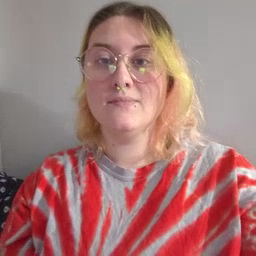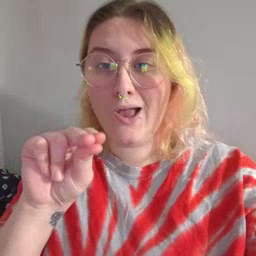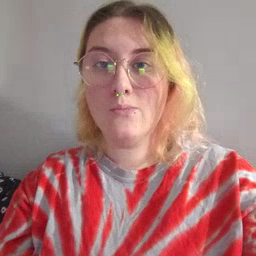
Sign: no